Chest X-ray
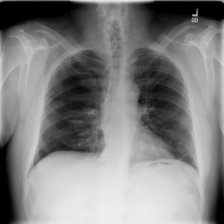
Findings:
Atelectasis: negative
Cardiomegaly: negative
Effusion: negative
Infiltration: negative
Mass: negative
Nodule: negative
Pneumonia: negative
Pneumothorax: negative
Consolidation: negative
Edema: negative
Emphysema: negative
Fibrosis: negative
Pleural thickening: negative
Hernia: negative